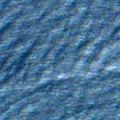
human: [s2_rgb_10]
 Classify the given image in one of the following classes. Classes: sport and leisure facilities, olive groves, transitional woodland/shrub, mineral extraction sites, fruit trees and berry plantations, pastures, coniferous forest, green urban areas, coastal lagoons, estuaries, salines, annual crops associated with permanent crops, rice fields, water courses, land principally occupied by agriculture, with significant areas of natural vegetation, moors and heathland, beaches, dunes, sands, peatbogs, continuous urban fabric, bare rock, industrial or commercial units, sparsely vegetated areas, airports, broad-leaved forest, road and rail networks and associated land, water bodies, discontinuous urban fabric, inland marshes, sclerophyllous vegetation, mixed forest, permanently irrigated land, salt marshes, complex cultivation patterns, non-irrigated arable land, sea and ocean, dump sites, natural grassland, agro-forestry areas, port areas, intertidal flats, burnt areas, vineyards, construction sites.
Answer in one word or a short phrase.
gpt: sea and ocean